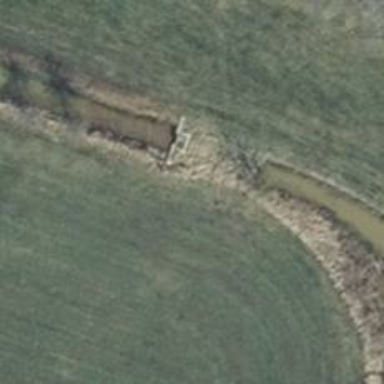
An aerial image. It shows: Grassy track with grade5 tracktype.